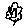
Label: flower